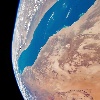
Label: land